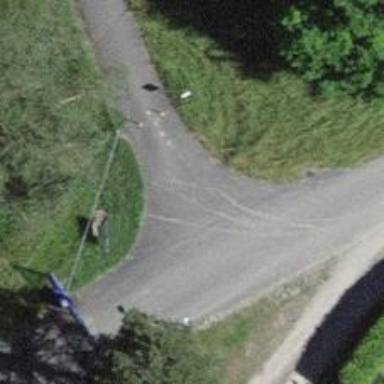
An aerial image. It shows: Bollard barrier.